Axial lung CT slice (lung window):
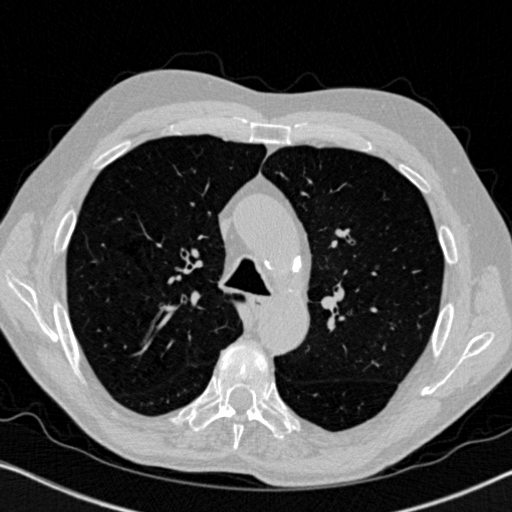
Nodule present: no